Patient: sex M, age 71
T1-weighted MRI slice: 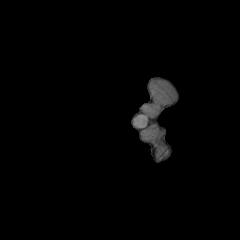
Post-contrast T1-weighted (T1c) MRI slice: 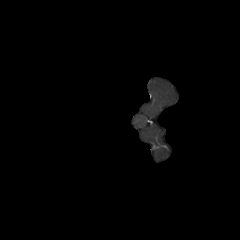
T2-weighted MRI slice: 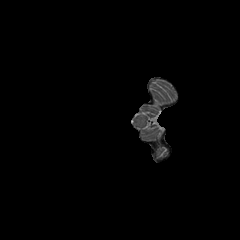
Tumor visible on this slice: no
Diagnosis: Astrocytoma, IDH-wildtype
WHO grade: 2